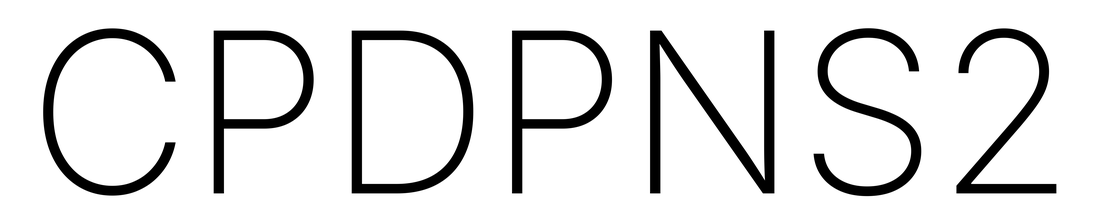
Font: Inter_ExtraLight